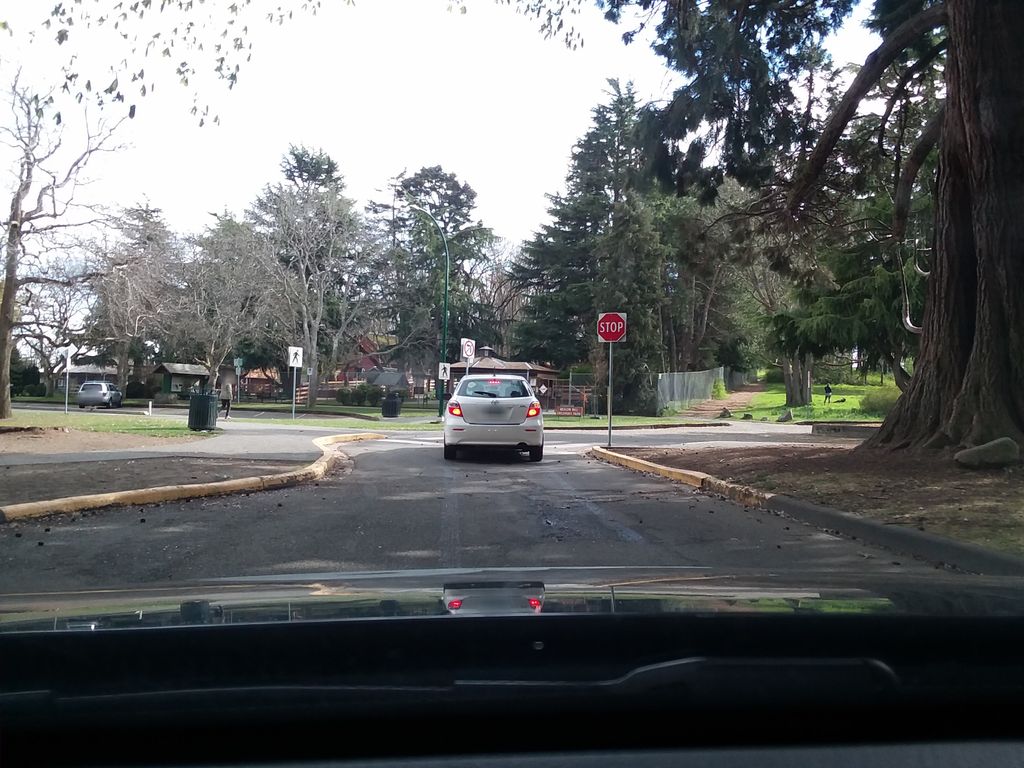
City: victoria